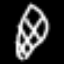
Label: leaf